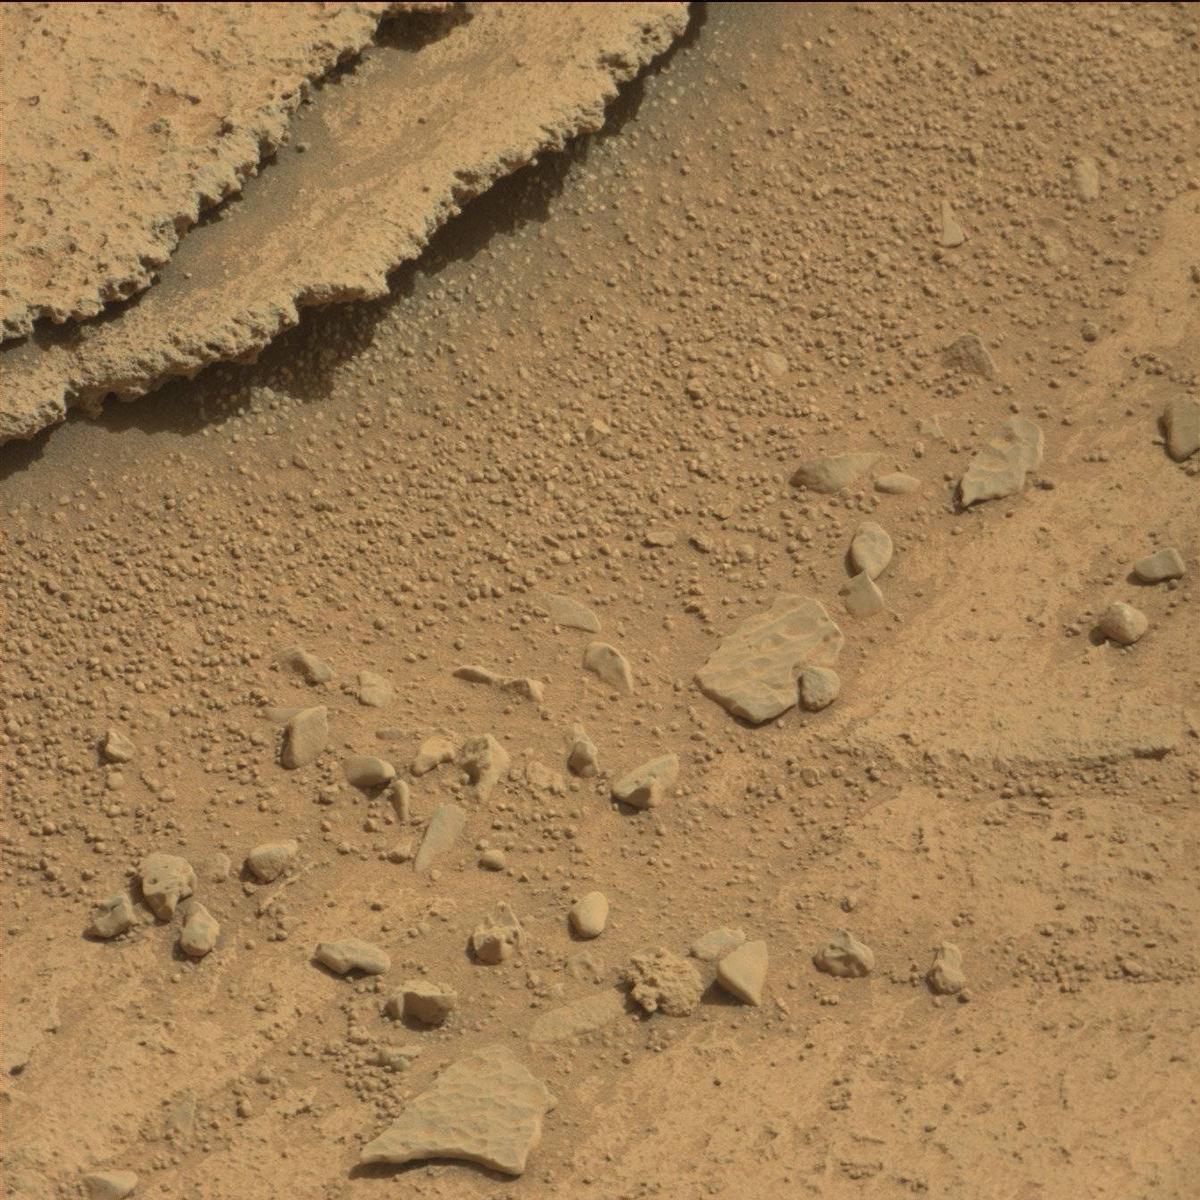
Terrain classes present: Bedrock, Rock, Sand / Soil